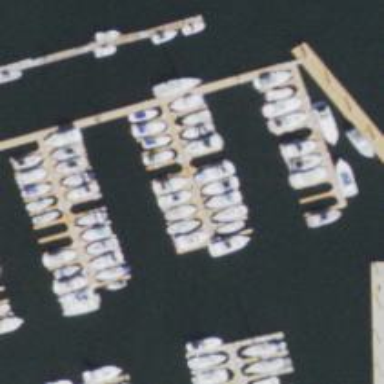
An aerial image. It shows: Man-made pier.